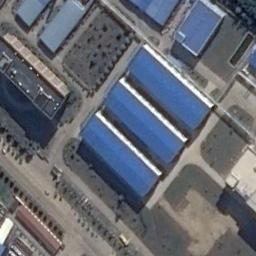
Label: industrial_area